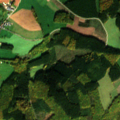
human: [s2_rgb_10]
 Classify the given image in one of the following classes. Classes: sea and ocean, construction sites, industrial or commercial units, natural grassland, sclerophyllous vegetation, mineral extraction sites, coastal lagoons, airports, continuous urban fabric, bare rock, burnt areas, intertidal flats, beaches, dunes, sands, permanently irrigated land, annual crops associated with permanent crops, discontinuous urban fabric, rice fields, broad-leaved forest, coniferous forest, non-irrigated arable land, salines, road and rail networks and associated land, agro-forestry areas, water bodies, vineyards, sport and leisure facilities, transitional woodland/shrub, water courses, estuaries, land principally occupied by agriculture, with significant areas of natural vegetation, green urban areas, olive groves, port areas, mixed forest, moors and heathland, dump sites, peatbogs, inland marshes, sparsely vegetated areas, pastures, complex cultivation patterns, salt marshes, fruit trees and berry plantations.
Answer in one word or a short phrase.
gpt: pastures, complex cultivation patterns, land principally occupied by agriculture, with significant areas of natural vegetation, broad-leaved forest, coniferous forest